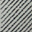
Piece: xx